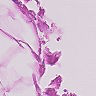
Metastatic tissue present: no